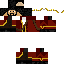
A male human skin with dark skin, wearing brown long hair dressed in a red robe top and red pants, featuring a closed mouth.